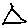
Label: triangle